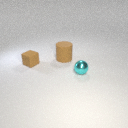
small cyan metal sphere in front of large brown rubber cylinder